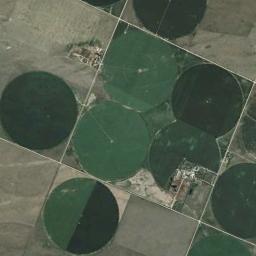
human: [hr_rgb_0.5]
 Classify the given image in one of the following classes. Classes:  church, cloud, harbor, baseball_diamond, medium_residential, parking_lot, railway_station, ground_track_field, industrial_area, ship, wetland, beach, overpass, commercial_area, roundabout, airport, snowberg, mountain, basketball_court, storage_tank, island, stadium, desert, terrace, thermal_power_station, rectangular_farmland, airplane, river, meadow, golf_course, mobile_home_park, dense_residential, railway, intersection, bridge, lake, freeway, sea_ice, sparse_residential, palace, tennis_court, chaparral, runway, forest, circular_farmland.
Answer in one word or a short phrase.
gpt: circular_farmland